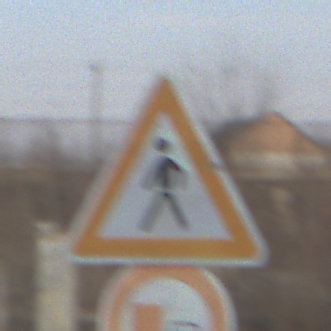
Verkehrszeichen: FussgaengerRechts
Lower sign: UeberholverbotKraftfahrzeuge
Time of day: SunriseSunset
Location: Outdoor (Suburban)
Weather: PartlyCloudy
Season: Winter
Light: Natural